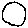
Label: circle